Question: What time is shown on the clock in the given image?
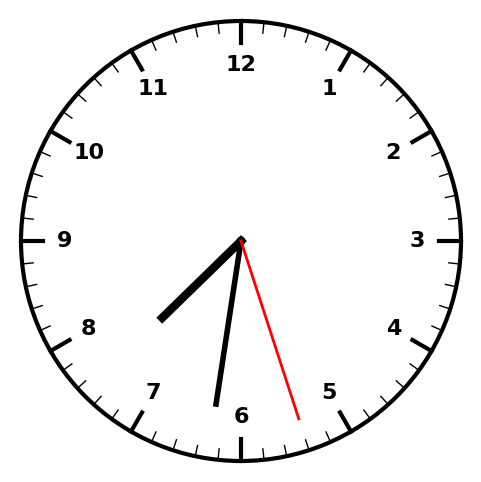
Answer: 07:31:27